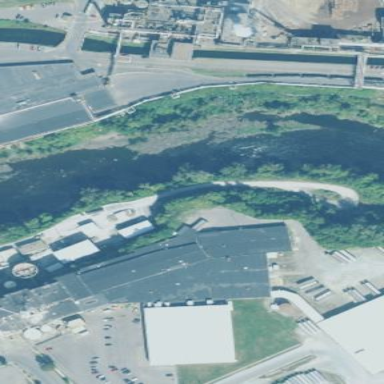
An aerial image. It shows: Industrial building.